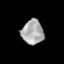
Tissue: prostate
Cell type: T cells
Senescence score: 0.2319
Nuclear area (px): 521
Mean DAPI intensity: 170.34